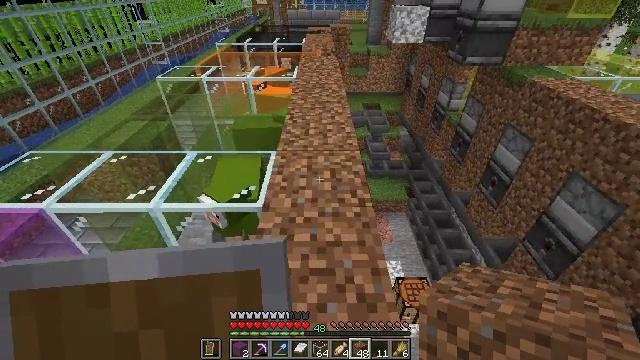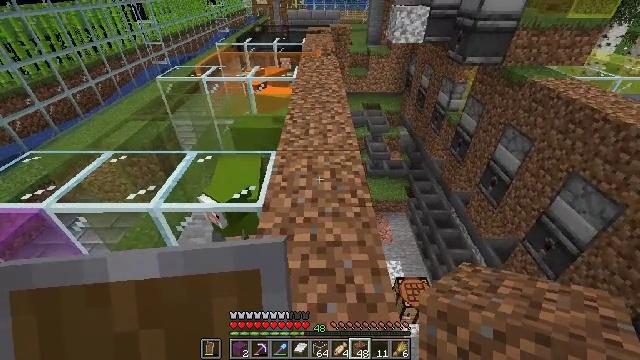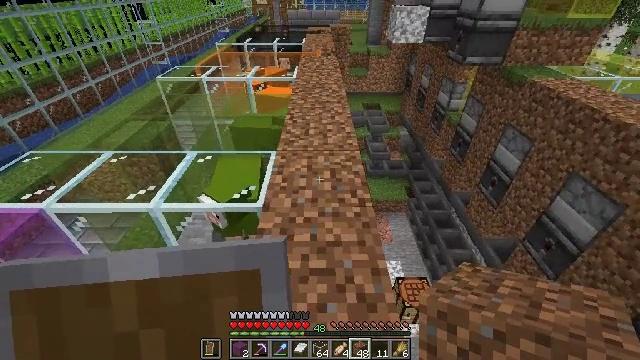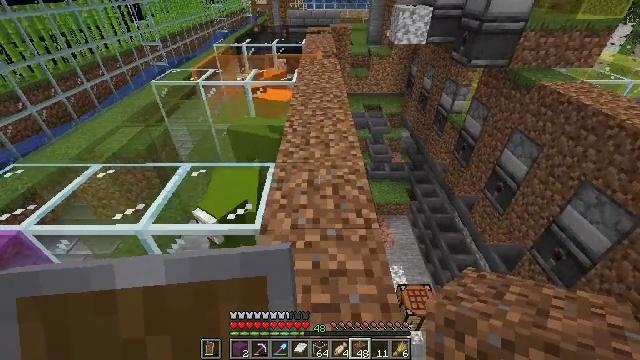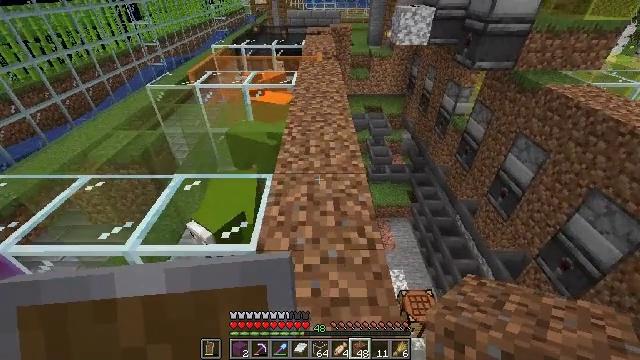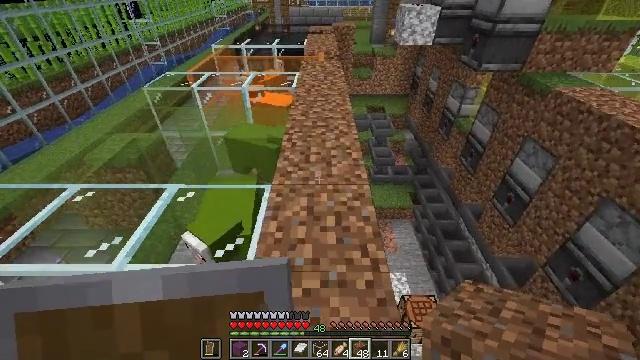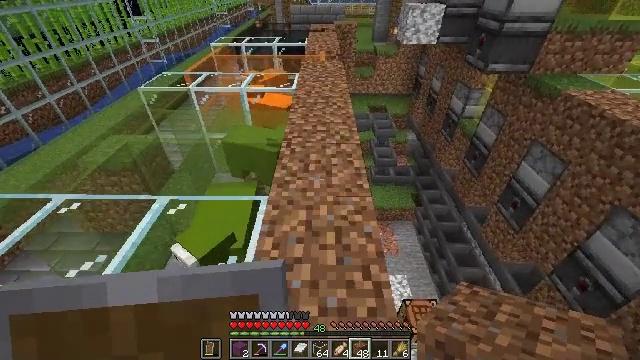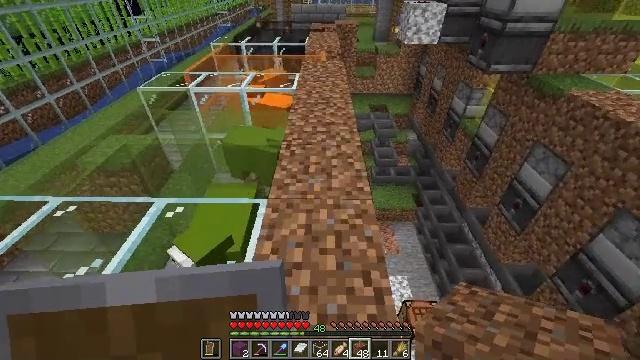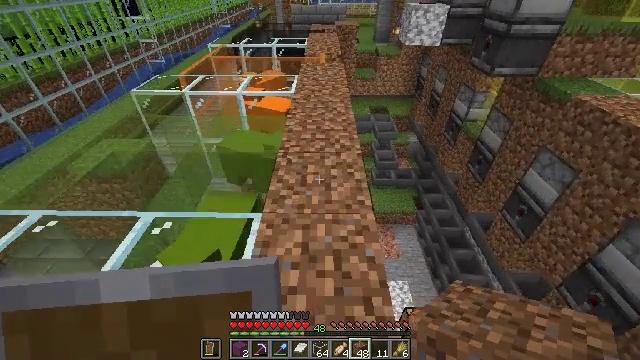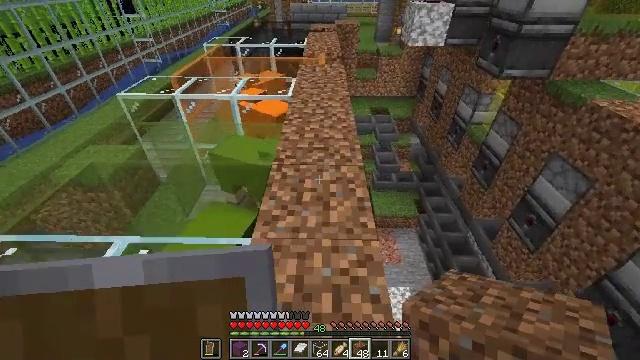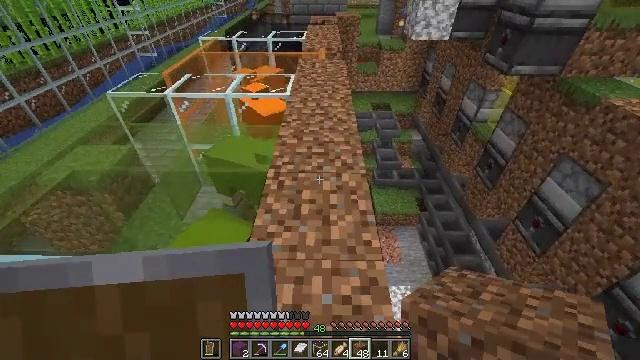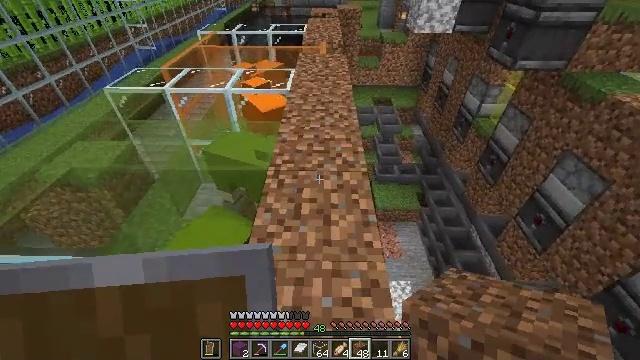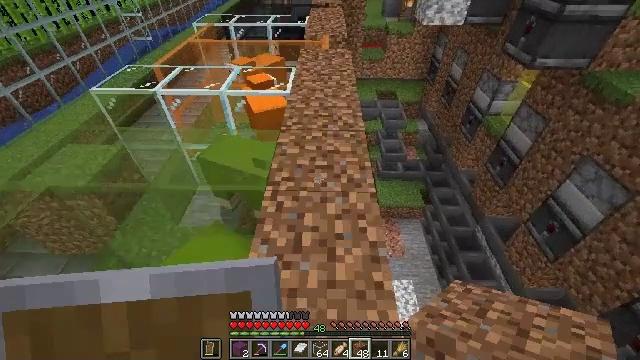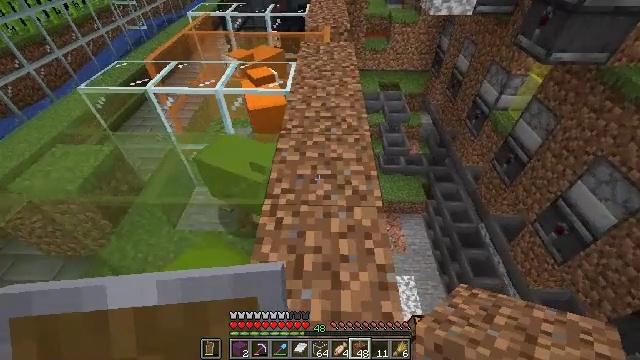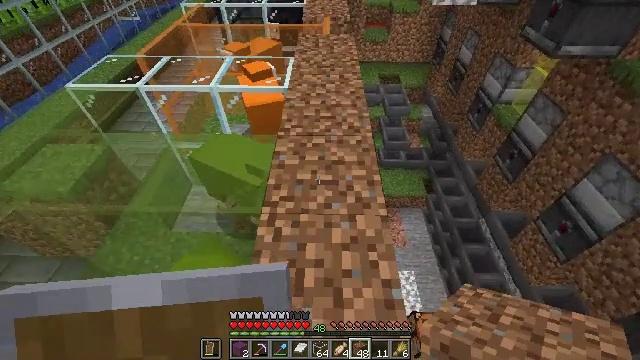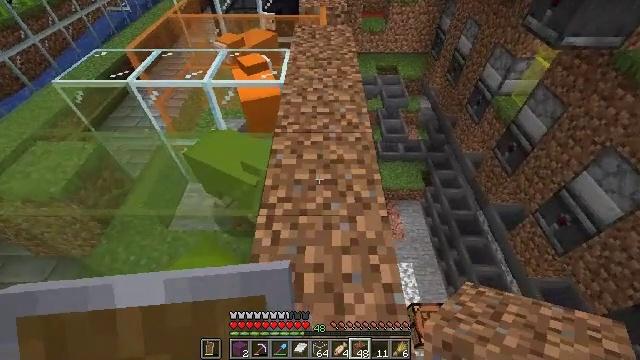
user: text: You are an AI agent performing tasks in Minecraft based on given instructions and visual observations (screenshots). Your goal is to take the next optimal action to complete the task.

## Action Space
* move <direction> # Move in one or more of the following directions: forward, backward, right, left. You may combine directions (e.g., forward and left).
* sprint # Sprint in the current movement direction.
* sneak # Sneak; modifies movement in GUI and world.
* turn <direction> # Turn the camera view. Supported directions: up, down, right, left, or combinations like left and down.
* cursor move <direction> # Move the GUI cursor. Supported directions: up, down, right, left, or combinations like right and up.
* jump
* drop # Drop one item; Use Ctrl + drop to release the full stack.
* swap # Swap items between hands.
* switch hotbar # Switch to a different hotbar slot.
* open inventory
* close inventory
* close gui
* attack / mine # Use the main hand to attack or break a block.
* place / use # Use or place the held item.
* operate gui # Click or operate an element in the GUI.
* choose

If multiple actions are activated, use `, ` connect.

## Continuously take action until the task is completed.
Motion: motion action
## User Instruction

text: Combine orange dye with glass blocks to craft orange stained glass.
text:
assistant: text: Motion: no_op
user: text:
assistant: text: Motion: move forward
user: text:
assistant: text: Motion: move forward
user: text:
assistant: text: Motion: move forward
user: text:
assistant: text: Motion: move forward
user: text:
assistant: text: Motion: move forward
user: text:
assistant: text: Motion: move forward
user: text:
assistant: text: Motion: move forward
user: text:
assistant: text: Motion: move forward
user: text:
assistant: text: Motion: move forward, turn down
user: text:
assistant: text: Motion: move forward, turn down
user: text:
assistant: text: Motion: move forward, turn down
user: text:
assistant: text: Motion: move forward, turn down
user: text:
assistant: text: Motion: move forward, turn down
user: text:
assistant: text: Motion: move forward, turn down
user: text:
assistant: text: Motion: move forward, turn down
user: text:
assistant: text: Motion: move forward, turn left and down
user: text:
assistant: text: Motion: move forward, turn down
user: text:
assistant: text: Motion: move forward
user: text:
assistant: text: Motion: move forward
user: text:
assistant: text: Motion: move forward
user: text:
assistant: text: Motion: move forward
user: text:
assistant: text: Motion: move forward
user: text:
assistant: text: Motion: move forward
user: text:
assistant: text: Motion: move forward
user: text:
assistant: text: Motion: move forward
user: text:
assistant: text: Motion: move forward
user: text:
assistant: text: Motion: move forward, turn up
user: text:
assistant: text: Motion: move forward
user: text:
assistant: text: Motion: move forward